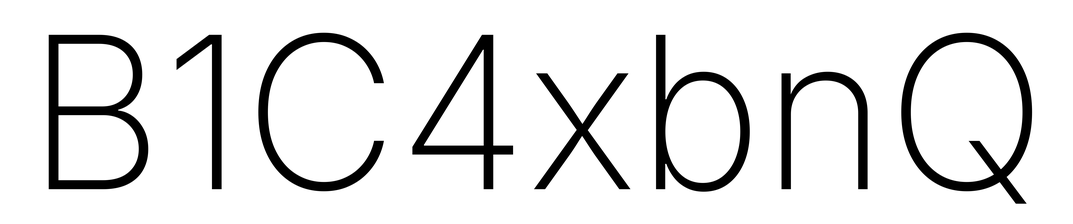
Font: Inter_ExtraLight